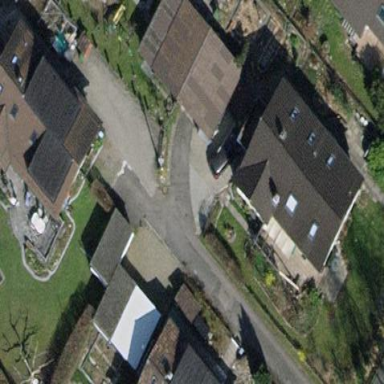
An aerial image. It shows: Group of garages.